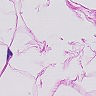
Metastatic tissue present: no